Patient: sex F, age 43
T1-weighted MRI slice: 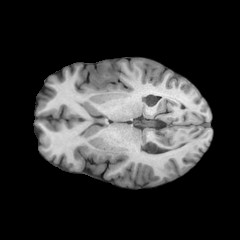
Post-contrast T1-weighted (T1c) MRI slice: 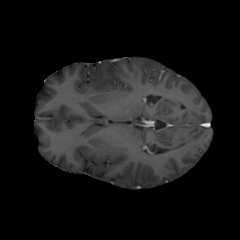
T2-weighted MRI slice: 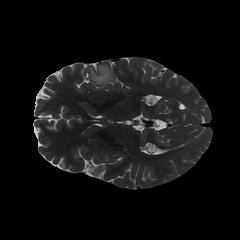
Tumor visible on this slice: yes
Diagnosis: Oligodendroglioma, IDH-mutant, 1p/19q-codeleted
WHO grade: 2